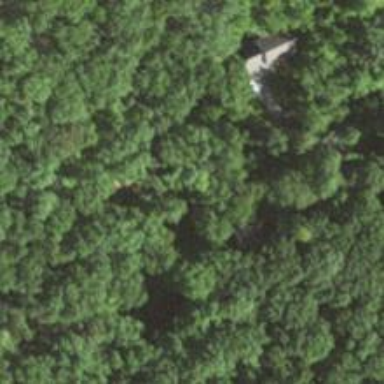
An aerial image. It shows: Driveway.